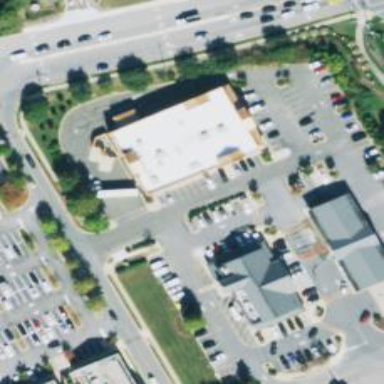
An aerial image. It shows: Pharmacy.